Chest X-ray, AP view. Patient: 55 years old, sex M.
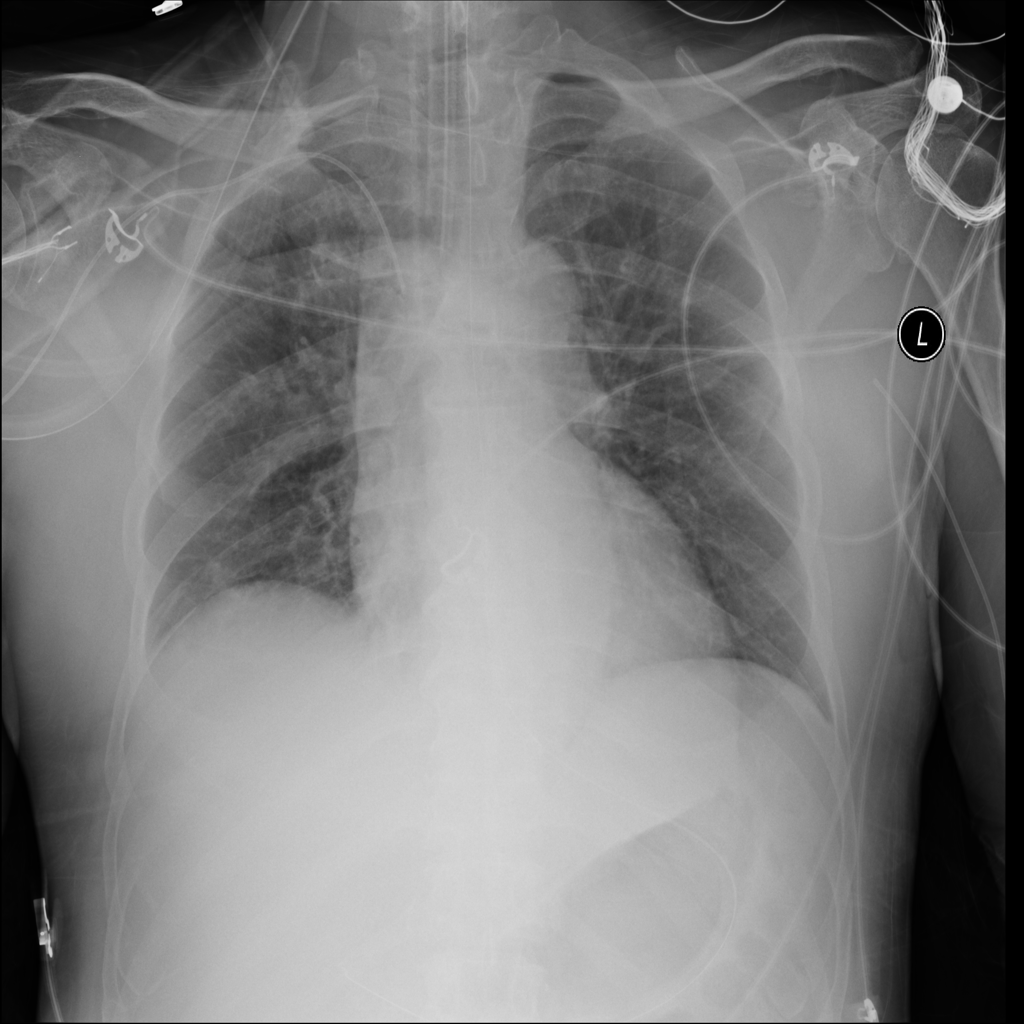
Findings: No Finding